Field crop: maize
Growth stage: 2
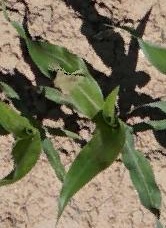
Species: maize